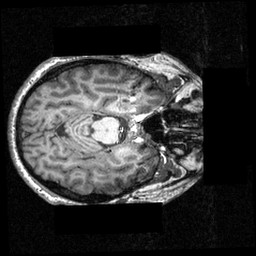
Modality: T1w
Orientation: axial
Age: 27
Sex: male
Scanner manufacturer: siemens
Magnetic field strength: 3.951 T
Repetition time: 1.5 s
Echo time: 0.00335 s